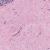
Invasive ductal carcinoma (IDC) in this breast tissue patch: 0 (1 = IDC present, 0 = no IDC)